Question: I have two tables in MS Access 2010.
## tblStore:
## tblOut:
---
I created a form from in tabular layout and added a command button with vba codes:
is: after select 2 records in the form and click the [Send Out] button as shown below, system only show 1 record that need to be appended.

Can anybody tell me what went wrong? Thanks!
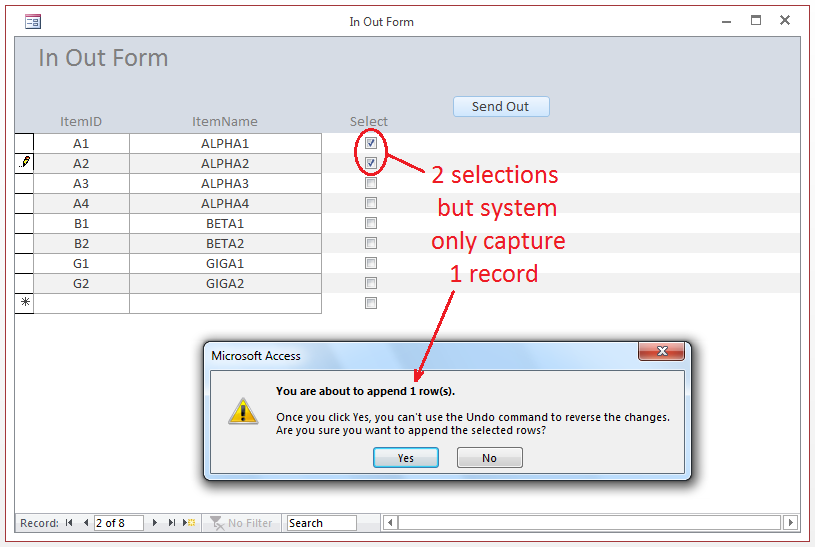
Answer: Notice on the screen shot that one record shows a pencil icon. That record is not resolved, not saved. You may find you can save that record before running the queries using VBA:
'''
IF Me.Dirty=True Then Me.Dirty =False
'''
Then I think you will find both records are captured. Screen shot very helpful in this case!